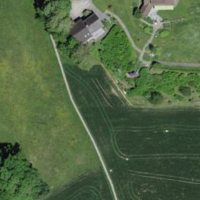
EUNIS habitat code: 24
Species observed at this site:
Neottia ovata
Anacamptis pyramidalis